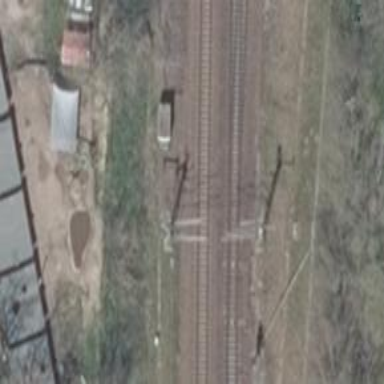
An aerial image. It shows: Railway switch.